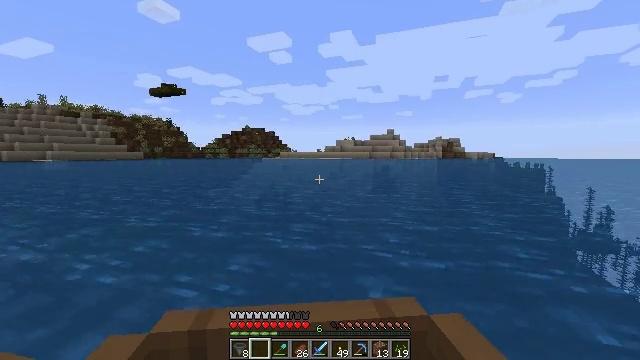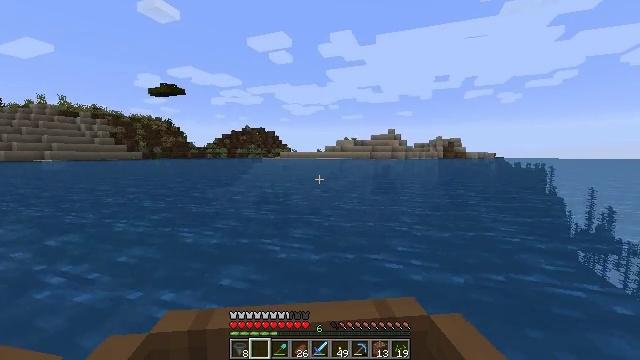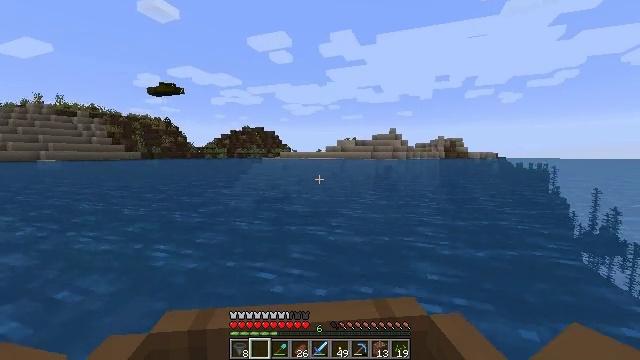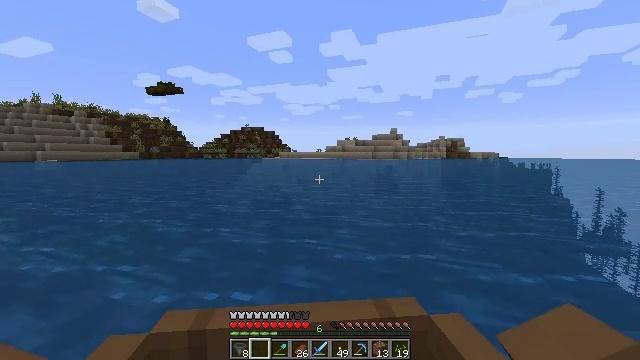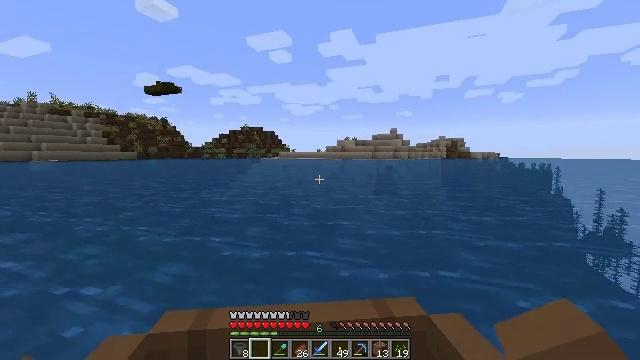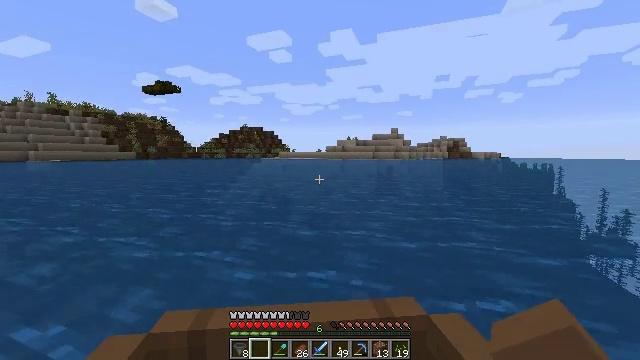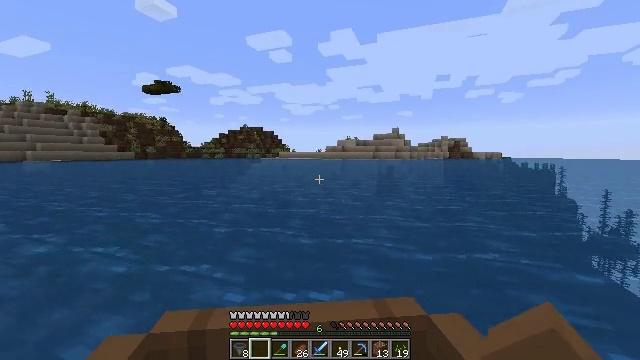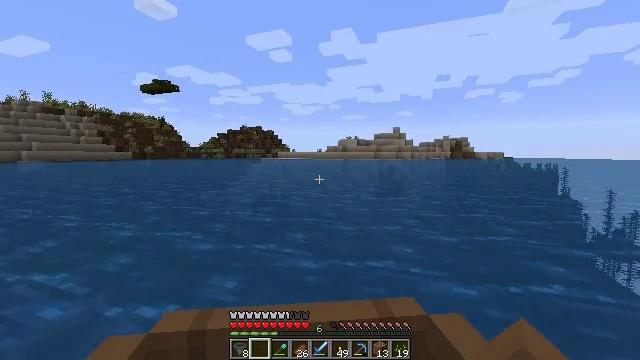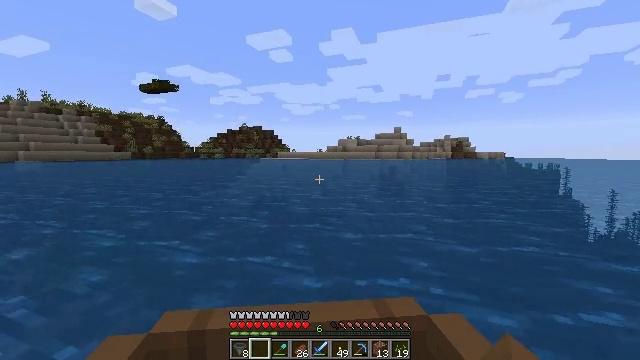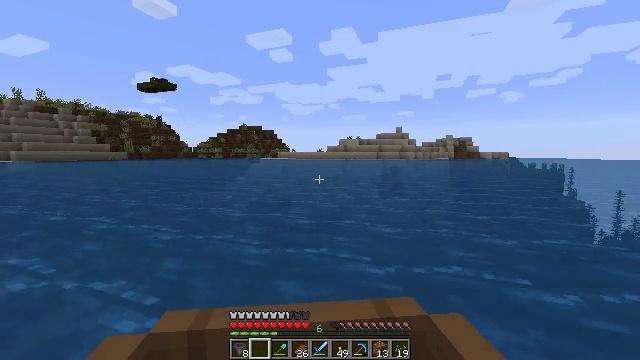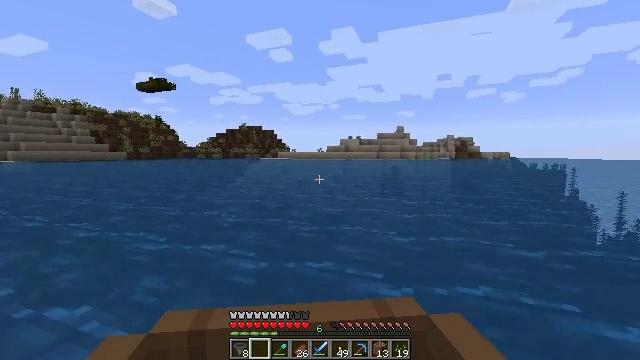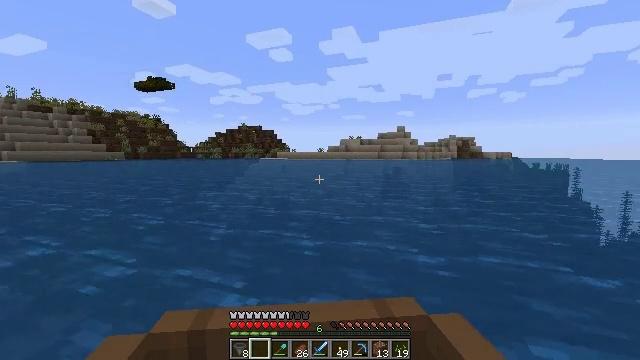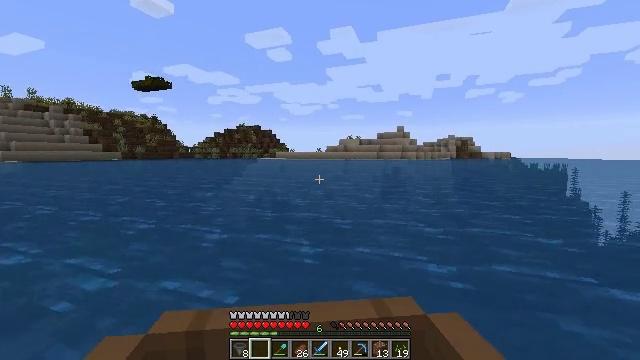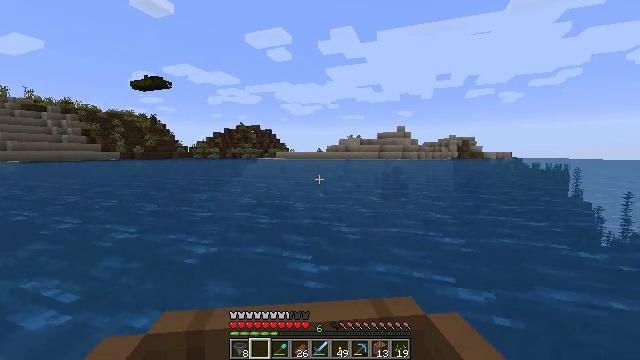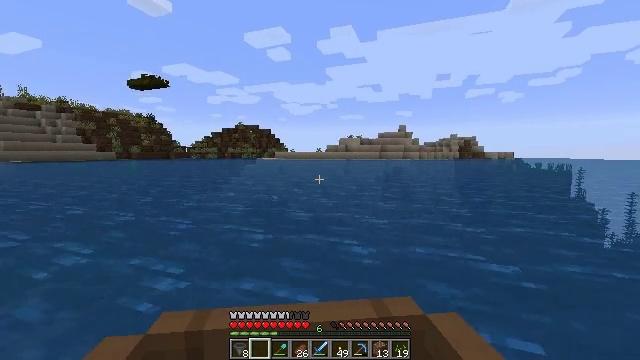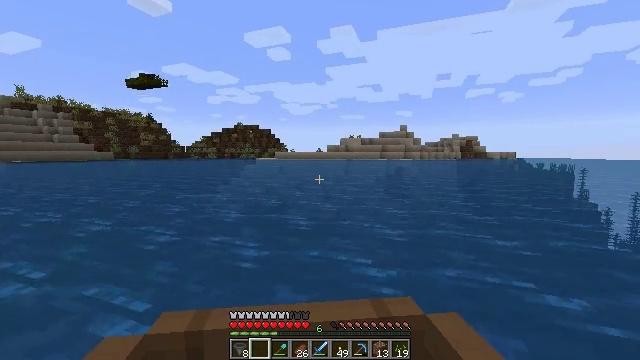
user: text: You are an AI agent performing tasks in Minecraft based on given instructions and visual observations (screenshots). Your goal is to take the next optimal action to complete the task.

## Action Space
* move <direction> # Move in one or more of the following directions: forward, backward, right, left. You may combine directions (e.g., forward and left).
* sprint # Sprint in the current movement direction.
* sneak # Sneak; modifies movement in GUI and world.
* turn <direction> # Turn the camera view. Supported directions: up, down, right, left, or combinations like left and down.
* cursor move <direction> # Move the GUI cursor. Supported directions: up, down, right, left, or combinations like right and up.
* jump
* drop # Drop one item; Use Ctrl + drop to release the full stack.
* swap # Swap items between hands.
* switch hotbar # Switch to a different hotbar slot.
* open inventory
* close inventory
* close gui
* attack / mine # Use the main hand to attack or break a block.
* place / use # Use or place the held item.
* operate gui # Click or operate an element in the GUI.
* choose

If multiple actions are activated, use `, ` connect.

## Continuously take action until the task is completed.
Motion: motion action
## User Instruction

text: Harvest the cactus plant.
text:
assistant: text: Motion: move forward
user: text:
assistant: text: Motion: move forward
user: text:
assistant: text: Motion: move forward
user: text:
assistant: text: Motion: move forward
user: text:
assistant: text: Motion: move forward
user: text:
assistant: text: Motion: move forward
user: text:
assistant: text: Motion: move forward
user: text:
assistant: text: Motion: move forward
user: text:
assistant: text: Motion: move forward
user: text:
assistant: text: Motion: move forward
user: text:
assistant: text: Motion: move forward
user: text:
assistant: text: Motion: move forward
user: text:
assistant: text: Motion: move forward
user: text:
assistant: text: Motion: move forward
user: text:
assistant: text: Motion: move forward
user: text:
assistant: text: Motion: move forward
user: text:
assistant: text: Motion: move forward
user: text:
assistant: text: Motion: move forward
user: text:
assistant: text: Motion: move forward
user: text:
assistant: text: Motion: move forward
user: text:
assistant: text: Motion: move forward
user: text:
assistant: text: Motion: move forward
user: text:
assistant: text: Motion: move forward
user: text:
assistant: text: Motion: move forward
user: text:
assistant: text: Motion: move forward
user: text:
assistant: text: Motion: move forward
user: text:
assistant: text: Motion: move forward and move right
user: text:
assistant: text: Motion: move forward and move right
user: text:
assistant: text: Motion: move forward and move right
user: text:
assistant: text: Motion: move forward and move right